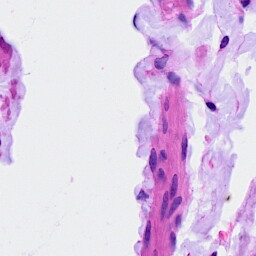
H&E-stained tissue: Ovarian